Question: I am using the ADO .NET Entity Framework to import my model from a database. A table in my db has a bunch of foreign keys, all with abstract names e.g. 'FKDevice132610'.
When I import the table into my model, it brings in navigation properties for each foreign key, however they are imported with names based on the table name they link to. If there is more than one foreign key to a certain table, a number is appended on the end.

In this case Devices1 is ParentDevices and Devices2 is ChildDevices. Is there a way I can enter this information into my foreign key (say using the description or the name) so that the Entity Framework will import meaningful names for my navigation properties?
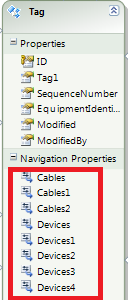
Answer: As I know there is currently no way to do that. This is how current designer works. What is even worse when you rename these properties to correct names updating model from database will sometimes overwrite your changes.
Improvement of navigation property naming is tracked by this work item - <URL>